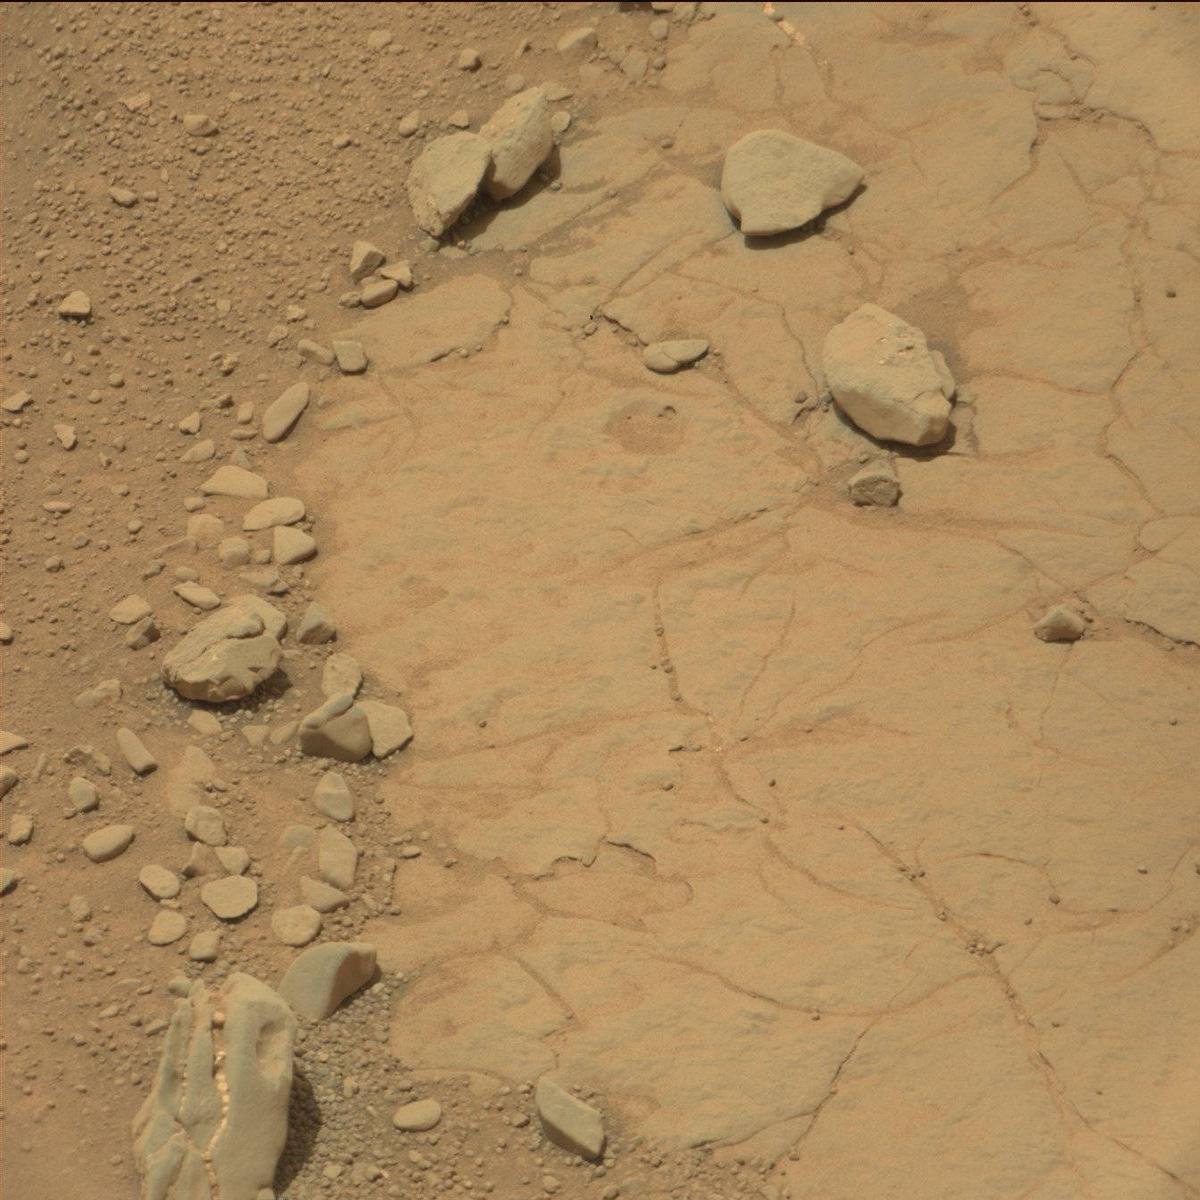
Terrain classes present: Bedrock, Rock, Sand / Soil